Interaction volume radius: 5 \u00c5
Interaction volume height: 15 \u00c5
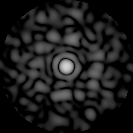
Disorder parameter: 0.8774